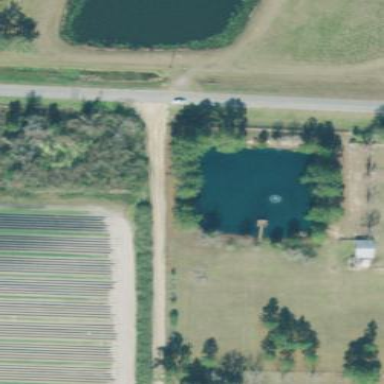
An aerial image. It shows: Serene pond surrounded by nature.